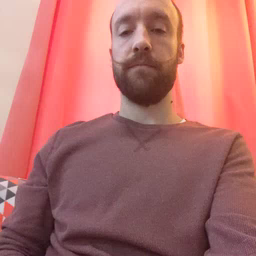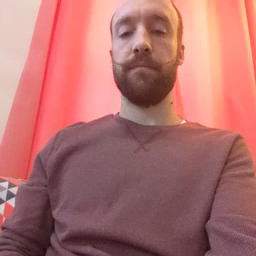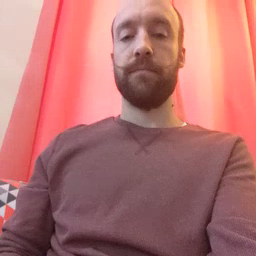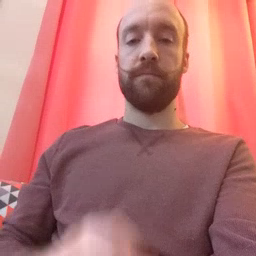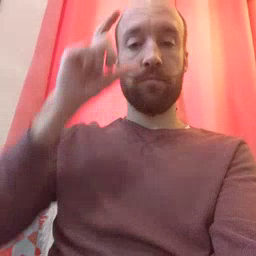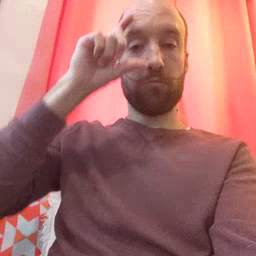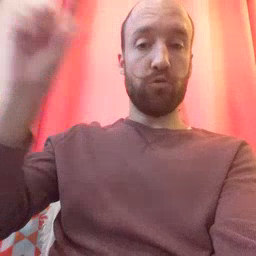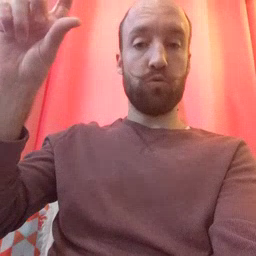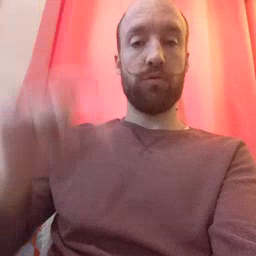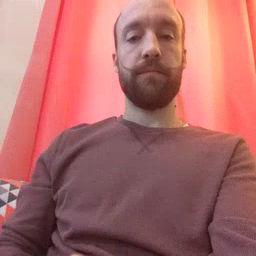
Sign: moon